Aerial crown-view tile of a tropical tree (Barro Colorado Island, Panama), acquired 20240716:
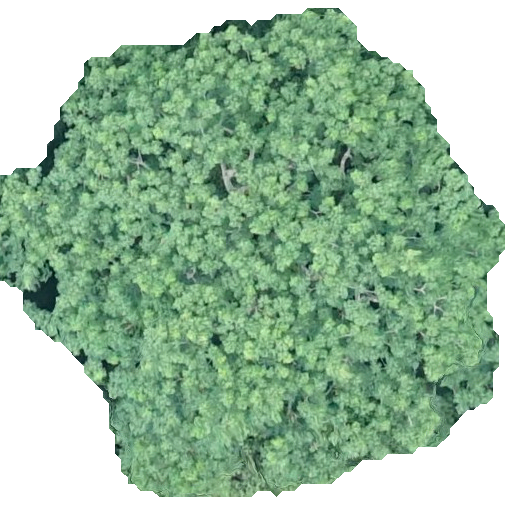
Species: Pseudobombax septenatum
GBIF accepted scientific name: Pseudobombax septenatum
Crown area: 283.759 m²